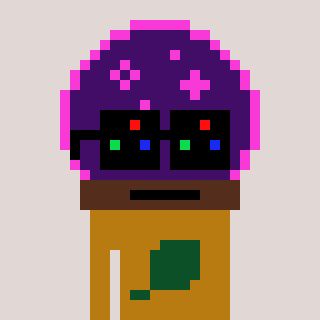
a pixel art character with square black sunglasses, a crystalball-shaped head and a gold-colored body on a warm background